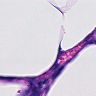
Metastatic tissue present: no